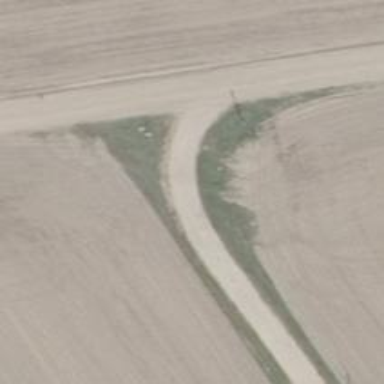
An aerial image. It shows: Track road with grade3 tracktype.